Question: I have a DB where i keep data of people who make loans. Loans can be made by just one person or by a group of people. I show you part of my database schema.

'Acreditados' keeps the relationship between 'Personas'(person) and 'Creditos'(loans) so one person could have multiple loans and one loan could have been made by multiple persons.
'Agrupaciones' keeps the relationship between 'acreditados' (a person who already has a loan) and 'grupos' (loans by group have a group name).
Finally 'movimientos' keeps fees and payments for everyone.
The question here is how do I query my database to group all payments (movimientos) by loan (creditos) and, if it is an individual loan show name of the person but if it is a groupal loan show name of the group?
I already have the following query:
'''
SELECT CR.id_credito, SUM(M.monto) AS Monto, SUM(M.interes) AS Interes, SUM(M.iva) AS IVA, SUM(M.capital) AS Capital, M.fecha_mov
FROM movimientos AS M
JOIN cargos AS C ON C.id_movimiento = M.id_movimiento
JOIN acreditados AS A ON A.id_acreditado = M.id_acreditado
JOIN creditos AS CR ON CR.id_credito = A.id_credito
WHERE C.status = 0
GROUP BY CR.id_credito, M.fecha_mov
ORDER BY M.fecha_mov
'''
With this query I group payments by 'creditos'(loan) and by date since every payment has a different date. But how do I Join this with 'personas'(person) table in order to get the name of the person who made the loan and if it is a loan by group show name of the group? In fact I don't if this is possible with a conventional query and the porpouse of this is to make a threeview in c# where the name of the group would be the parent and every person a child node. Individual loans would be parent nodes without childs.
Any help would be appreciated, thanks
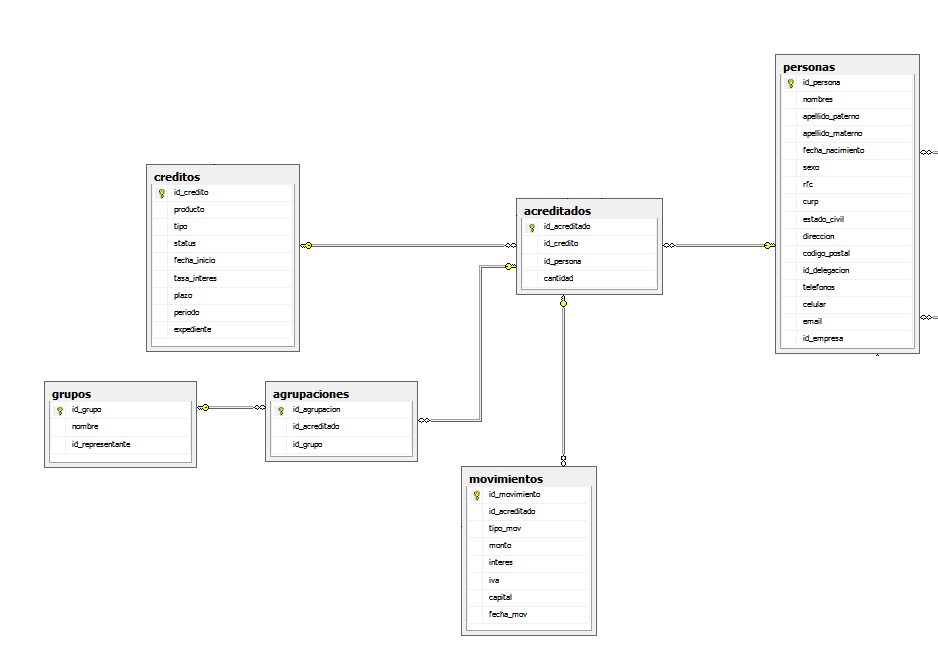
Answer: I would be very leary about joining additional tables that could possibly duplicate rows and thereby throw off all your aggregate functions. What I mean is this:
Assume you have 2 people attached to the loan, so you start with the loan payment, join back to the loan, and then join to the people that belong to that loan. You will now have 2 records for every loan payment (one for each person) that you now have to deal with.
What I would recommend doing is to use an OUTER APPLY to join the fields back to what you need. If you've never used an outer/cross apply, just think of it as a subquery in a select statement:
'''
SELECT (SELECT TOP 1 i.someColumn FROM innerTable i WHERE i.ID = t.ID) FROM someTable AS t
'''
Except that it's within the join itself. What this means is that you can use an IN SCOPE subquery in the FROM clause to join back. In fact, this is probably your best bet, in order to keep all payments localized to just loans and keep all persons/groups in this other query. So your query would look something like this:
'''
SELECT CR.id_credito, SUM(M.monto) AS Monto, SUM(M.interes) AS Interes, SUM(M.iva) AS IVA, SUM(M.capital) AS Capital, M.fecha_mov, ISNULL(tg.nombre, tp.nombre) Nombre
FROM movimientos AS M
JOIN cargos AS C ON C.id_movimiento = M.id_movimiento
JOIN acreditados AS A ON A.id_acreditado = M.id_acreditado
JOIN creditos AS CR ON CR.id_credito = A.id_credito
OUTER APPLY (SELECT TOP 1 G.nombre FROM grupos G JOIN agrupaciones AG on AG.id_grupo = G.id_grupo WHERE AG.id_acreditado = A.id_acreditado) tg
OUTER APPLY (SELECT TOP 1 P.nombre FROM personas P WHERE P.id_persona = A.id_persona) tp
WHERE C.status = 0
GROUP BY CR.id_credito, M.fecha_mov, ISNULL(tg.nombre, tp.nombre)
ORDER BY M.fecha_mov
'''
One thing to take away from this is that the OUTER APPLY doesn't need to be joined back to the rest of the tables in the FROM clause, because it's already working under the assumption that you're querying based on values from the rest of the FROM clause sources (tables). Also, don't forget to alias your APPLY queries (in this case, it's 'tg' and 'tp').
It seems that no matter what, you want ALL the records for each person to be returned as well. In this situation, you want the same record to be returned for all people within a group. The best way I see to do that is to join back to the persons table as a regular join (instead of an apply), and then just group by 'tg.nombre' and 'personas.nombre' fields as well. That way you still get every person that's attached to the loan, but you also get the group name returned so that if there is a group you can use that as a root node in the tree.
As for actually creating this as a treeview, you're gonna have to do some extra work in order to actually get it setup that way. What I would suggest is to get the query in a usable format, and compile it together using LINQ grouping.
The query would then need to be changed this way:
Change the line 'OUTER APPLY (SELECT TOP 1 P.nombre FROM personas P WHERE P.id_persona = A.id_persona) tp' in the above change to 'INNER JOIN personas P on P.id_persona = A.id_persona', change the select/grouping from 'ISNULL(tg.nombre, tp.nombre) Nombre' to 'tg.nombre Grupo, P.nombre Nombre'. In your code, after getting back your query results, use the following LINQ statement to get your query (assuming it's at least .NET 3.5):
'''
// Assume the query results are in dtLoanPayments strongly typed datatable.
// Also assume we have a TreeView called tvLoans
dtLoanPayments.AsEnumerable().GroupBy(tr => tr.Grupo).ToList().ForEach(tr =>
{
(tr.Key == null ? tvLoans.Nodes : tvLoans.Nodes.Add(tr.Key)).AddRange
(tr.Select(ti => { TreeNode tempNode = new TreeNode(ti.Nombre); tempNode.Tag = ti; return tempNode; }).ToArray());
});
'''
Again, it really just depends on how you want them displayed. If you want further grouping by the person, then you would need to do another GroupBy before the inner 'tr.Select' so it would be 'tr.GroupBy(ti => ti.Personas).Select' and you'd have to create another TreeNode for every loan payment record. In these types of situations, just remember that it's usually a lot easier to keep the display and data logic separate. On the query side, just make sure the data you're getting back is correct, and then deal with formatting in your application code.
It's all just a matter of transforming your list of items into properly nested TreeNode objects. I think my explanation above kinda answers it, but I can give you the code with explanations of exactly what is going on. Assuming your list is called 'amortList' and your TreeView is called 'tvLoans', then try this:
'''
// First, group by group name. If it's null (meaning no group), then it will just be
// the person's name. Doing ToList() after grouping so we can do a ForEach.
amortList.GroupBy(tr => string.IsNullOrEmpty(tr.Grupo) ? tvLoans : tvLoans.Add(tr.Grupo)).ToList()
.ForEach(tr =>
// This gives us the node we'll be adding each record to as the key. Now all
// we need to do is add all loan records to the node, grouping by person
{
tr.Key.Nodes.AddRange(
// Group by person's name first
tr.GroupBy(ti => new TreeNode(ti.Nombre))
// Then transform into each node (loan payment, etc) and add to the person node.
.Select(ti =>
{
ti.Key.Nodes.AddRange(
ti.Select(tn => new TreeNode(/*Use whatever field here to display.*/).ToArray());
return ti.Key; // Return TreeNode.
}).ToArray());
}
'''
If this is still confusing, you can do a foreach that accomplishes the same thing (and is easier to understand).
'''
foreach(_Amortizacion amNode in amortList)
{
// Using Null Coalescing to create the node if it doesn't exist.
// First check if group is null. If it isn't, try to pull the node and create it if it doesn't exist.
TreeNodeCollection workingNode = !string.IsNullOrEmpty(amNode.Grupo) ?
(tvLoans.Nodes[amNode.Grupo] ?? tvLoans.Nodes.Add(amNode.Grupo)).Nodes :
tvLoans.Nodes;
// At this point, workingNode is the NodeCollection we'll be adding the person to. Creating if doesn't exist.
workingNode = (workingNode[amNode.Personas] ?? workingNode.Add(amNode.Personas)).Nodes;
// Now we're adding the actual loan record to the person Node.
workingNode.Add(new TreeNode(/* This is what will show up in TreeView. */) { Tag = amNode, Name = /* Specify a key here, in case you want to search. */ });
}
'''